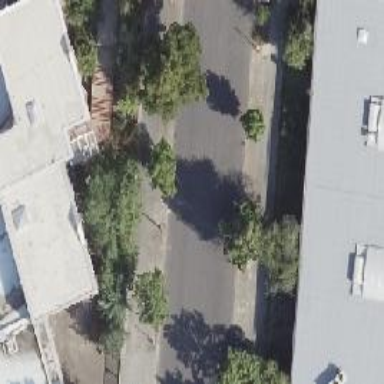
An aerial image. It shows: There is parking obstacle present.